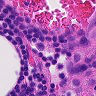
Metastatic tissue present: no